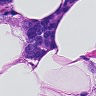
Metastatic tissue present: yes